Aerial crown-view tile of a tropical tree (Barro Colorado Island, Panama), acquired 20241216:
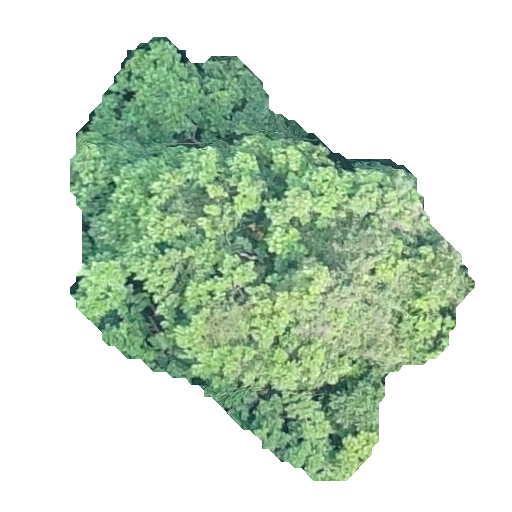
Species: Simarouba amara
GBIF accepted scientific name: Simarouba amara
Crown area: 156.414 m²